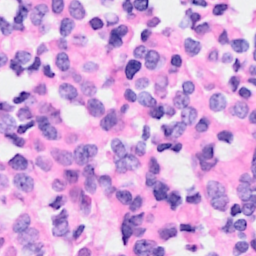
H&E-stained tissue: Breast